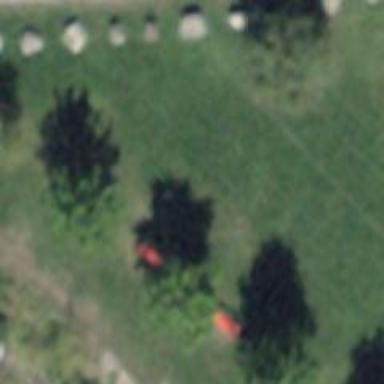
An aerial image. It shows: BBQ amenity.